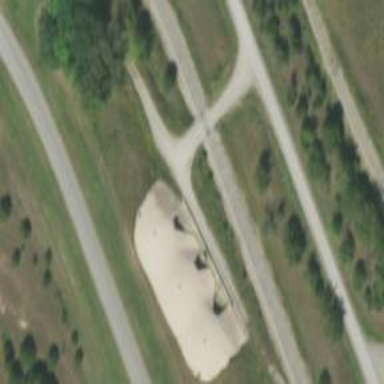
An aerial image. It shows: Military bunker.